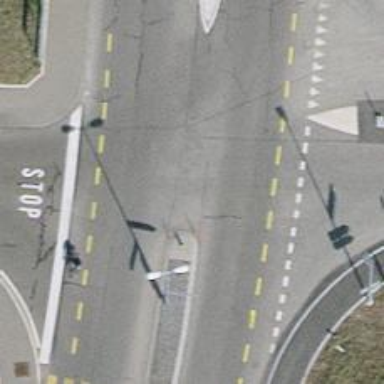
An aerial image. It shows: Secondary road with dedicated cycle lane.